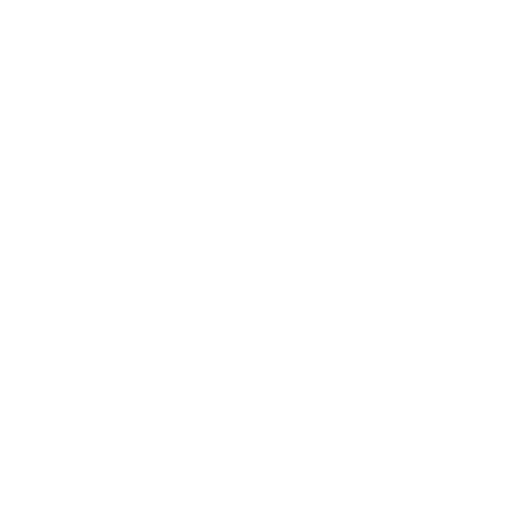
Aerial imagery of island in Alaska named Cow Island containing only unknown